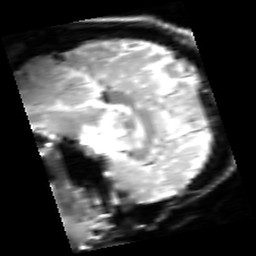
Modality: inplaneT2
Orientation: sagittal
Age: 22
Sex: male
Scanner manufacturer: siemens
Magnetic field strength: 2.894 T
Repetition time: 5 s
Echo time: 0.033 s